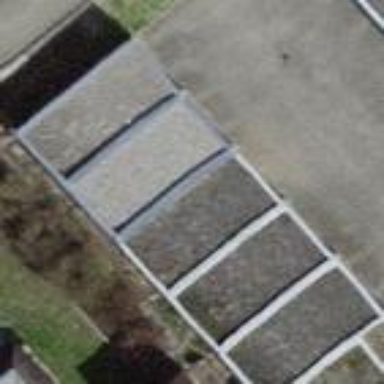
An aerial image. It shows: Garage.